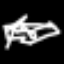
Label: octagon